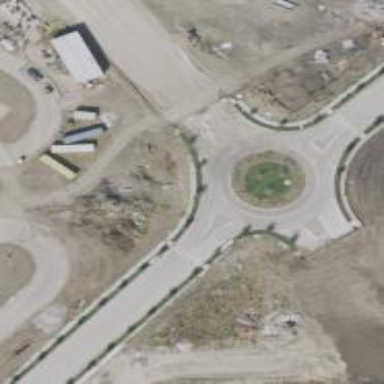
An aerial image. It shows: Residential road with roundabout.